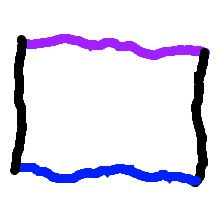
Shape: rectangle